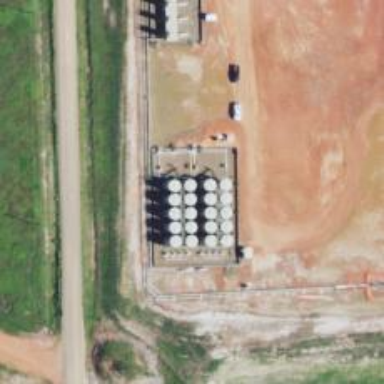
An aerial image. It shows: Storage tank that is man-made.